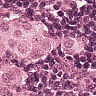
Metastatic tissue present: yes